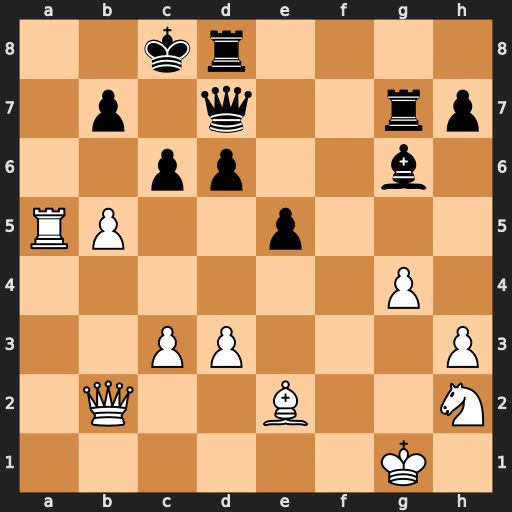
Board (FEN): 2kr4/1p1q2rp/2pp2b1/RP2p3/6P1/2PP3P/1Q2B2N/6K1
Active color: w
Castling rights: -
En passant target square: -
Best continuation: Ra8+ Kc7 b6#